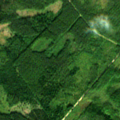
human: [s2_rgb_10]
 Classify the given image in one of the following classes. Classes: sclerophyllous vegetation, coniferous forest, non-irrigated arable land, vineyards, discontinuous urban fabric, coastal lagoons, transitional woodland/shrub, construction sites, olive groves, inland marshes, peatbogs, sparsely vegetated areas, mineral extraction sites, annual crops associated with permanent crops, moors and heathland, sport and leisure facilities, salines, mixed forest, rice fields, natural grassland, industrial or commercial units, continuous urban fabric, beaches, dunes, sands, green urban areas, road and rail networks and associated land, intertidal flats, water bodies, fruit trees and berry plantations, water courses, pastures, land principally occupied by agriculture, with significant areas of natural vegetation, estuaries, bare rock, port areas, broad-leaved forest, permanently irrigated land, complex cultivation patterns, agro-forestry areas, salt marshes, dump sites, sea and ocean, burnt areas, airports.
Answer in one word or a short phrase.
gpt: coniferous forest, mixed forest, transitional woodland/shrub